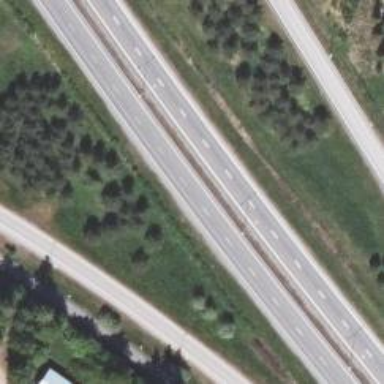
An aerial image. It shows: Trunk highway.